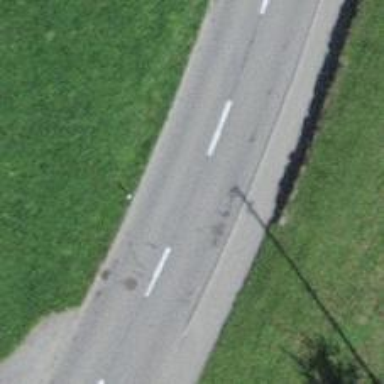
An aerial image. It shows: Tertiary road with asphalt surface.